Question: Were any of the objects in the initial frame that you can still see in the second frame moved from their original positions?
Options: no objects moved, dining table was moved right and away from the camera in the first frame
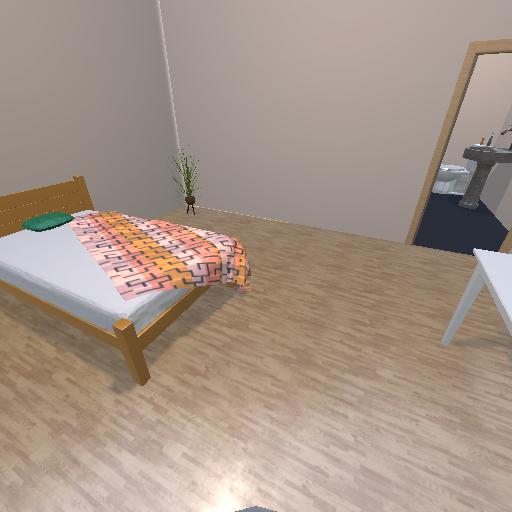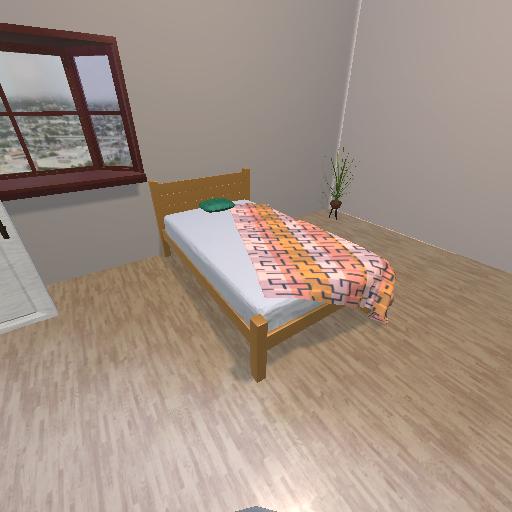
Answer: no objects moved